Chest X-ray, PA view. Patient: 61 years old, sex F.
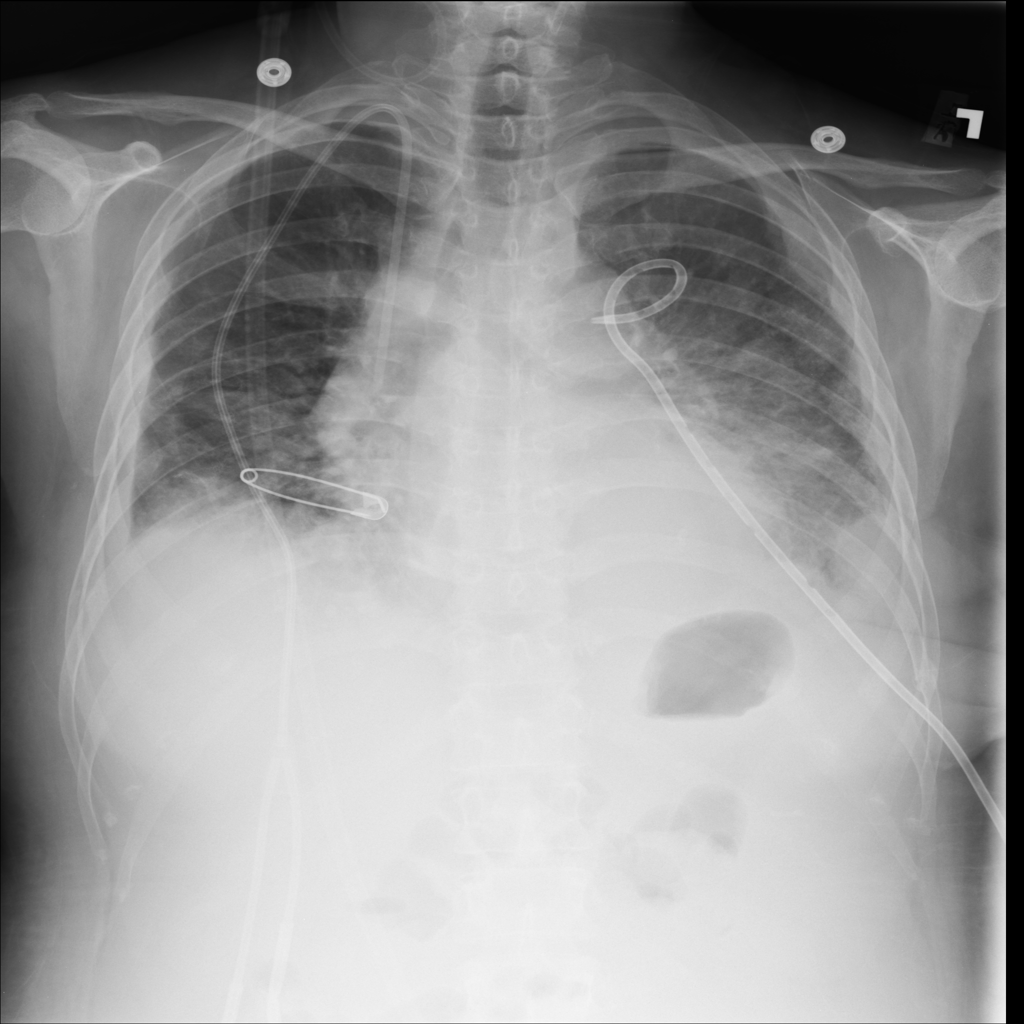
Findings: Effusion, Infiltration